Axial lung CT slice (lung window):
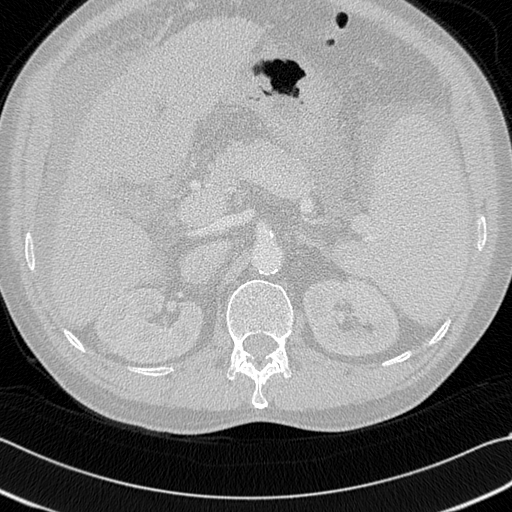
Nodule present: no